Question: I'm using Xcode 4.2 and I'm trying to use Core Data. Upon clicking the .xcdatamodeld file I see a strange view instead of the Data Model Editor View.

I have reinstalled Xcode 4.2 and have even created a starter project from scratch with Core Data Enabled but the issue persists. When I create a Data Model using new file --> Data Model. It is not being recognized as a DataModel. Ctrl+Click --> 'Open As' only displays a "Preview" option. I compared my basic project with that created on a different machine (where everything works fine). A directory diff reveals :
1. The Foos.xcdatamodeld file was placed under the "Copy Bundle Resources" section of the project's Build Phase instead of being under the "Compile Sources" section. I moved this file to the "Compile Sources" section but the data model editor still doesn't display.
2. The Foos/Foos.xcdatamodeld/.xccurrentversion file in the working project looked like
'''
<?xml version="1.0" encoding="UTF-8"?>
<!DOCTYPE plist PUBLIC "-//Apple//DTD PLIST 1.0//EN" "http://www.apple.com/DTDs/PropertyList-1.0.dtd">
<plist version="1.0">
<dict>
<key>_XCCurrentVersionName</key>
<string>Foos.xcdatamodel</string>
</dict>
</plist>
'''
while in the non-functional one it was
'''
<?xml version="1.0" encoding="UTF-8"?>
<!DOCTYPE plist PUBLIC "-//Apple//DTD PLIST 1.0//EN" "http://www.apple.com/DTDs/PropertyList-1.0.dtd">
<plist version="1.0">
<dict>
</dict>
</plist>
'''
1. The only other difference I noticed was that the working version had the following in the project.pbxproj file
'''
/* Begin XCVersionGroup section */
831B12C114A7F73600524A33 /* Foos.xcdatamodeld */ = {
isa = XCVersionGroup;
children = (
831B12C214A7F73600524A33 /* Foos.xcdatamodel */,
);
currentVersion = 831B12C214A7F73600524A33 /* Foos.xcdatamodel */;
path = Foos.xcdatamodeld;
sourceTree = "";
versionGroupType = wrapper.xcdatamodel;
};
/* End XCVersionGroup section */
'''
while the broken one did not have this entry.
I did a directory compare of /Developer/Platforms/iPhoneOS.platform/Developer/Library/Xcode/Templates on my two machines and the templates are identical.
So I'm wondering what part of Xcode is causing the above differences on my primary dev machine. Any suggestions on things to try or what might be causing this issue?
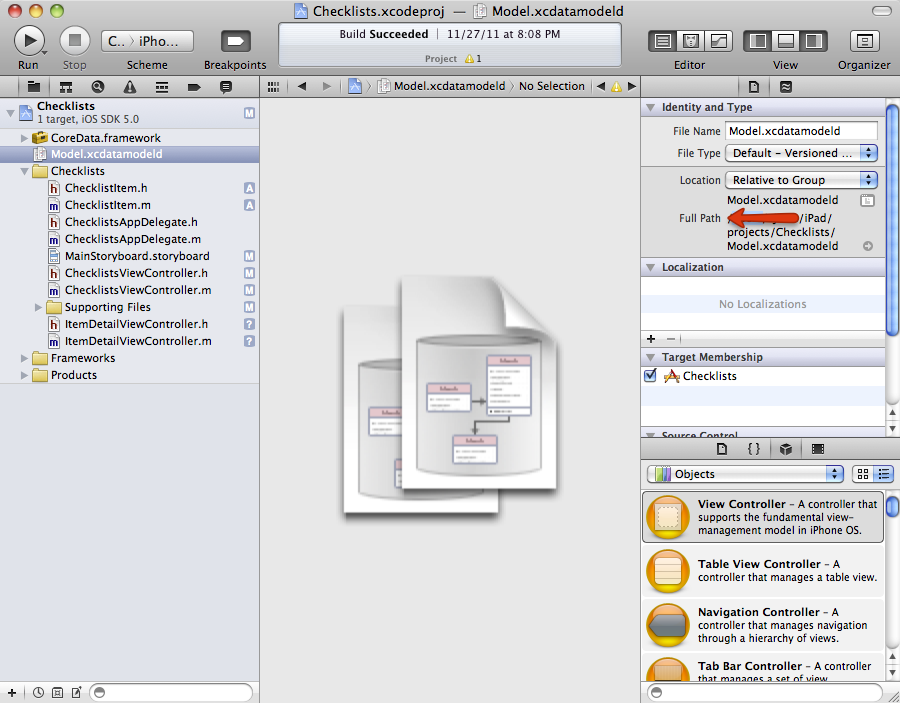
Answer: I ran into a similar issue. The problem was the projects directory structure and how it was configured in XCode.
More details here: <URL>